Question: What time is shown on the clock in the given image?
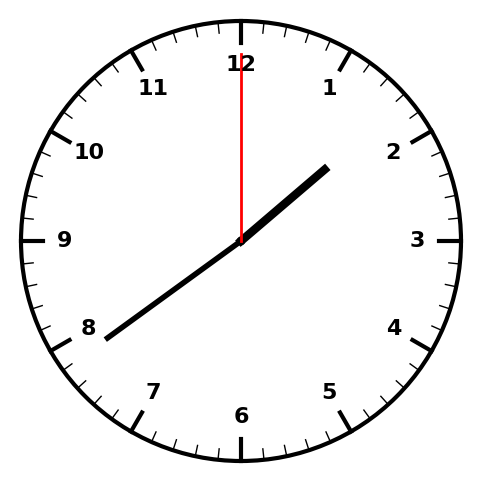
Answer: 01:39:00